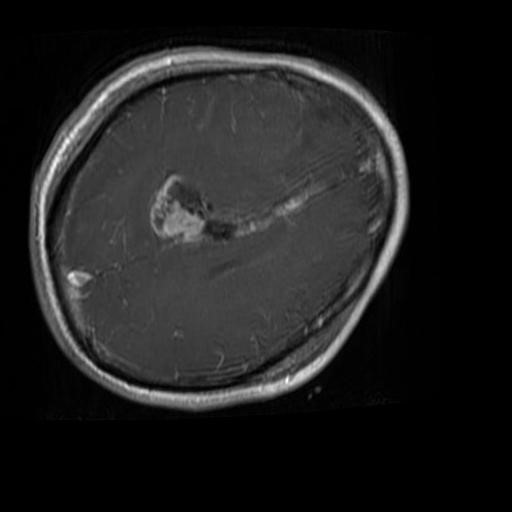
Label: brain_glioma